You are looking at a signal-to-image encoding: consecutive vibration samples arranged as the rows of a grayscale square. Determine the bearing's health state. Answer with exactly one of: normal, inner_race, outer_race, ball.
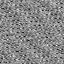
Answer: outer_race